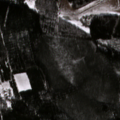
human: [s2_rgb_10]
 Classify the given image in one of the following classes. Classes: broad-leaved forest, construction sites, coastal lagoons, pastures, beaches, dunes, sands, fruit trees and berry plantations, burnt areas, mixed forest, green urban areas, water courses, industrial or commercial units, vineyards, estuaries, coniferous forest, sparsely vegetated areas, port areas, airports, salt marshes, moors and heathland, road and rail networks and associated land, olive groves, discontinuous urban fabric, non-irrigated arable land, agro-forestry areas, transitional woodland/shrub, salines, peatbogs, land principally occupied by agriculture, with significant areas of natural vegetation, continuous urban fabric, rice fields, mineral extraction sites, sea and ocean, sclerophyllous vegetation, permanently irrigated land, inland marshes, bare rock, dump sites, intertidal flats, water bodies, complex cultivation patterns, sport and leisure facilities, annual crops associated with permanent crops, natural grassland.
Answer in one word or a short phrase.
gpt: non-irrigated arable land, complex cultivation patterns, coniferous forest, mixed forest, transitional woodland/shrub